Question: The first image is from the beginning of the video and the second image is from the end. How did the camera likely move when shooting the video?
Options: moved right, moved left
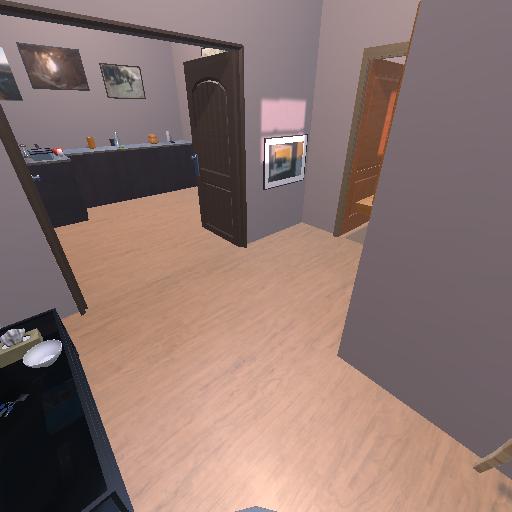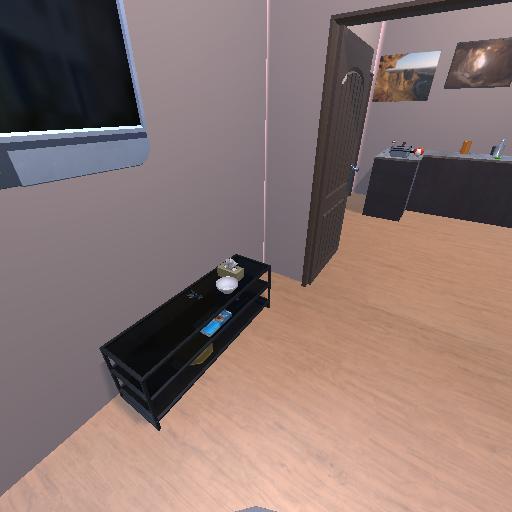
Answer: moved right